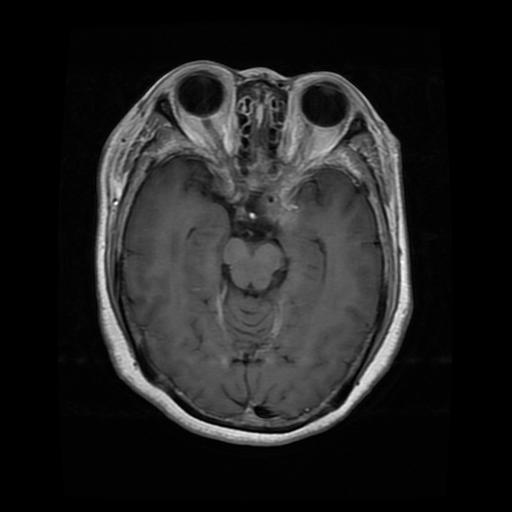
Label: meningioma